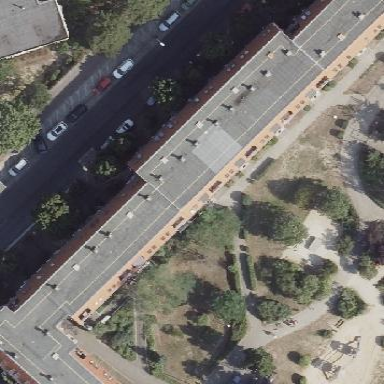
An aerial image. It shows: Unique apartment building with double saltbox roof shape.